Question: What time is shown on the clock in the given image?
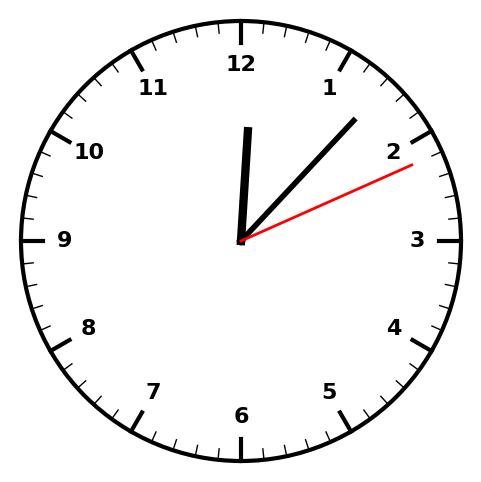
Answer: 12:07:11